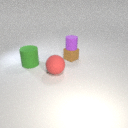
large green rubber cylinder behind large red rubber sphere